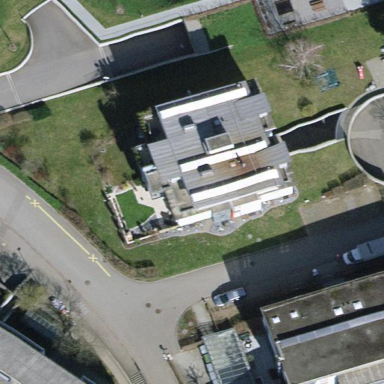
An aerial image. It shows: Flat-roofed building.